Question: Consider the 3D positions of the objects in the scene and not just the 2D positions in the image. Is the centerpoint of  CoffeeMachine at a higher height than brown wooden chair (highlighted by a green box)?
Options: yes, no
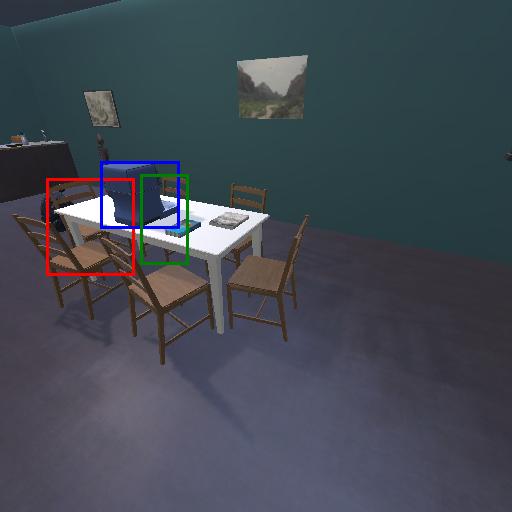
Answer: yes